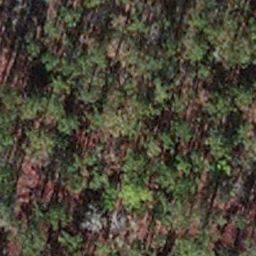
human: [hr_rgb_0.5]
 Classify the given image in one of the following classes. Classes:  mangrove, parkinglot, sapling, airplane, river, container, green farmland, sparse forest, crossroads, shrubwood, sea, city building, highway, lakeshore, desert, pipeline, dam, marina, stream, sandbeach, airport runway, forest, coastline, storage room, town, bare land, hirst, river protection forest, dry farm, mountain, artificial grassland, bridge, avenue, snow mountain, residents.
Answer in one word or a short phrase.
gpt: sapling